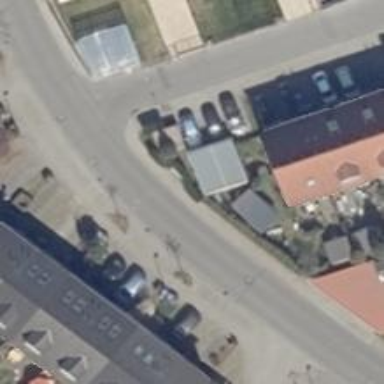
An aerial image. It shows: Sidewalk along the footway.